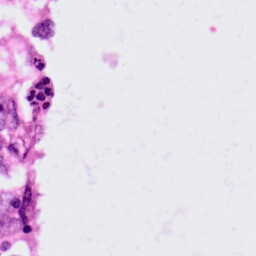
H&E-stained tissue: Lung